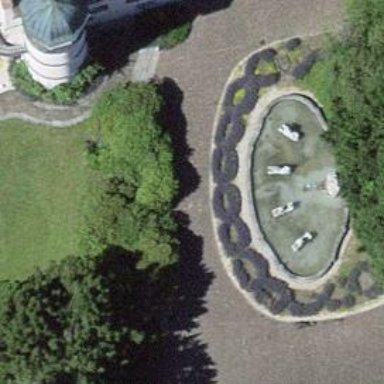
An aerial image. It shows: Stately castle of historical significance.